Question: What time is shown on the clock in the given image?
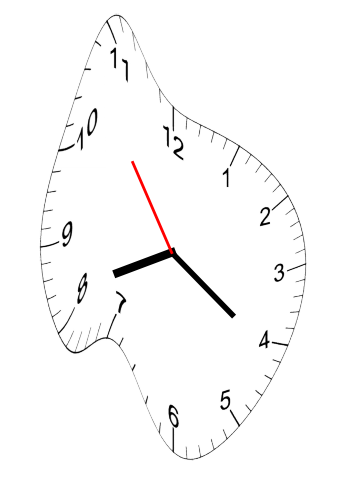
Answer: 08:20:54